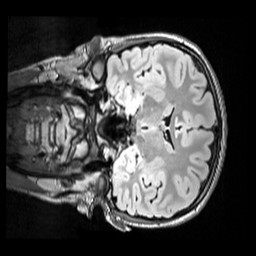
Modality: FLAIR
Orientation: coronal
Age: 12
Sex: female
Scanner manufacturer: siemens
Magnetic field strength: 3 T
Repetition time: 5 s
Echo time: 0.388 s